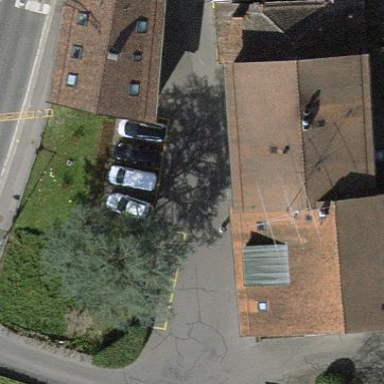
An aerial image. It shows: Bakery located in building.